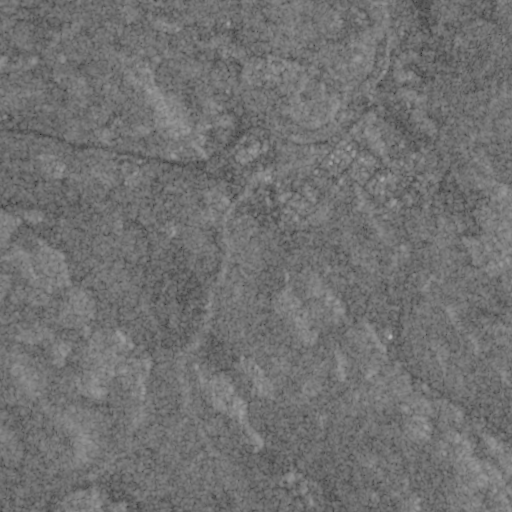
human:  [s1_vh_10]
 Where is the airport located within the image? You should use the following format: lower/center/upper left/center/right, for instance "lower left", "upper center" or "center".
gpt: The airport is located in the upper right of the image.
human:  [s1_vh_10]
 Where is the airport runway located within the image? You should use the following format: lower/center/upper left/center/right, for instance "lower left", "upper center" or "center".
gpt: The airport runway is located in the upper right of the image.
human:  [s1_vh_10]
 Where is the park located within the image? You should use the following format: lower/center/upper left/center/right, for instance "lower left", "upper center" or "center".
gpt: There is no park in the image.

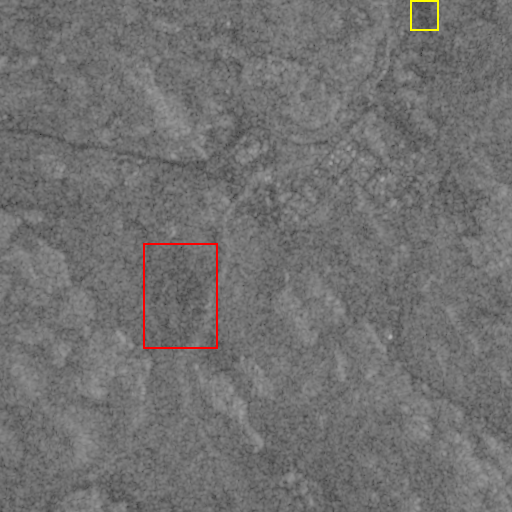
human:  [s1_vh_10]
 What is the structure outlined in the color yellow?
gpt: The structure outlined in yellow is an airport.
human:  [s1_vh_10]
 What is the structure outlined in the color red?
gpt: The structure outlined in red is a park.
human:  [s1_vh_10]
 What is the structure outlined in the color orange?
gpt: There is no orange outline.